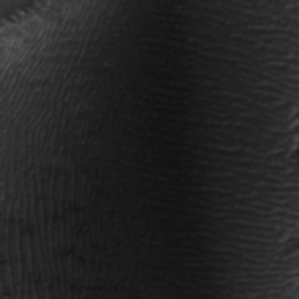
Label: frost